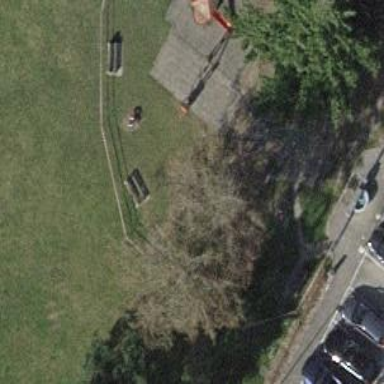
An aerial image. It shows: Evergreen needle-leaved tree in park.